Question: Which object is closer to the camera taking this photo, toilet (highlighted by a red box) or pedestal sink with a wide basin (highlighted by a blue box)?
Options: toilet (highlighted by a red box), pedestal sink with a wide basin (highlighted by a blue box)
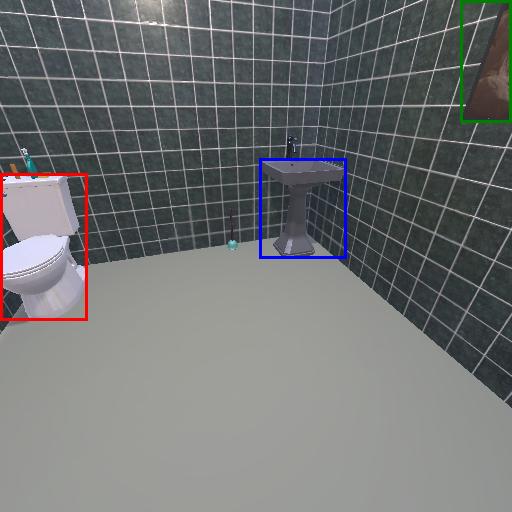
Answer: toilet (highlighted by a red box)